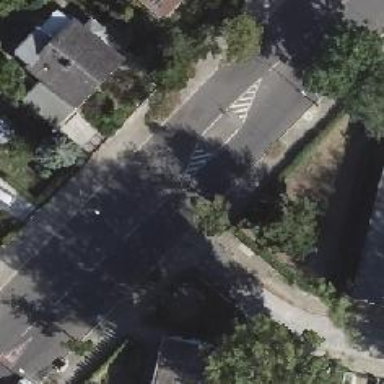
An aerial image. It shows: Footway with asphalt surface featuring zebra crossing with pedestrian island.